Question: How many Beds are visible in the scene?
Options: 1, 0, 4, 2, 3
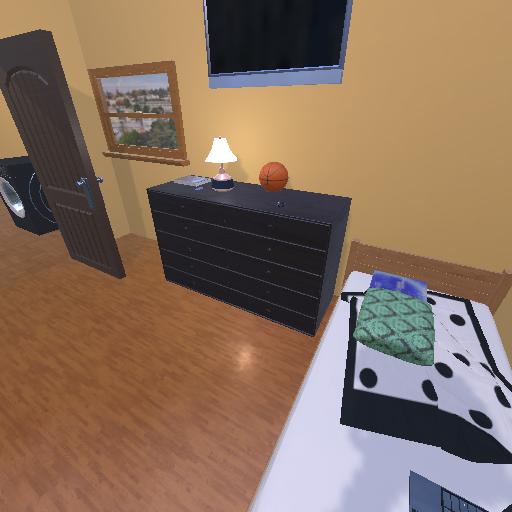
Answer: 1